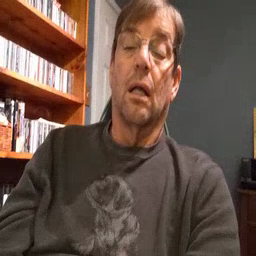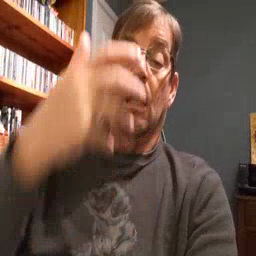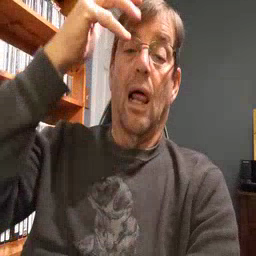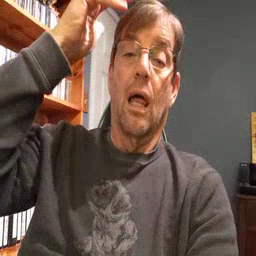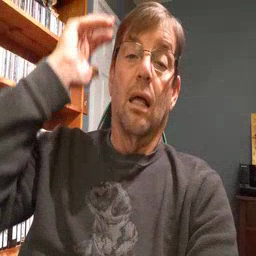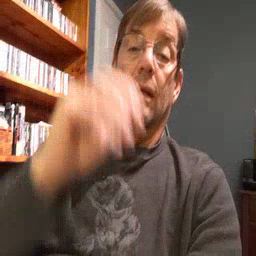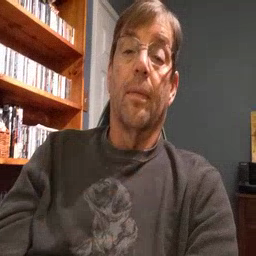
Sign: lion